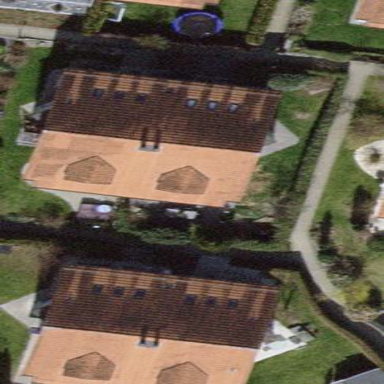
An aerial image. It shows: Semidetached house with gabled roof covered in red roof tiles.